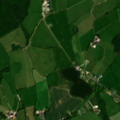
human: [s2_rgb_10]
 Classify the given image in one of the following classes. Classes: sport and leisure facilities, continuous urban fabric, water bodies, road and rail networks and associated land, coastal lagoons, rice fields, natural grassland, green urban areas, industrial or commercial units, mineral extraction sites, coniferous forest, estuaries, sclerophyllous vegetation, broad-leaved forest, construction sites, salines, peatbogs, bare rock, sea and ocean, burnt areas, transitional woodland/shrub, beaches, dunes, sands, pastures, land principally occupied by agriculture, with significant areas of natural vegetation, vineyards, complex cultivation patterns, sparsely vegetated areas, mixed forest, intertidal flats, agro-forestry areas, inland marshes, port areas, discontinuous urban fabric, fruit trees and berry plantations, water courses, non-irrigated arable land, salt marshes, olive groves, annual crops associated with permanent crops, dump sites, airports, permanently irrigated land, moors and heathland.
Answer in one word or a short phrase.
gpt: non-irrigated arable land, pastures, coniferous forest